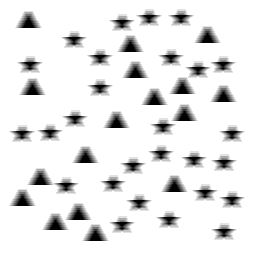
Squares: 0
Triangles: 17
Stars: 27
Total shapes: 44